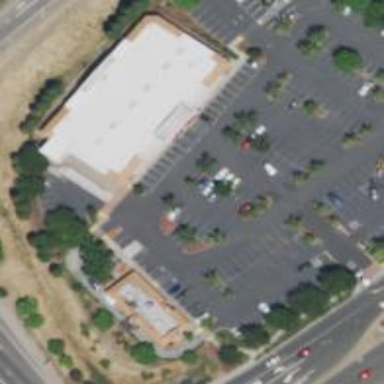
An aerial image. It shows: Building.